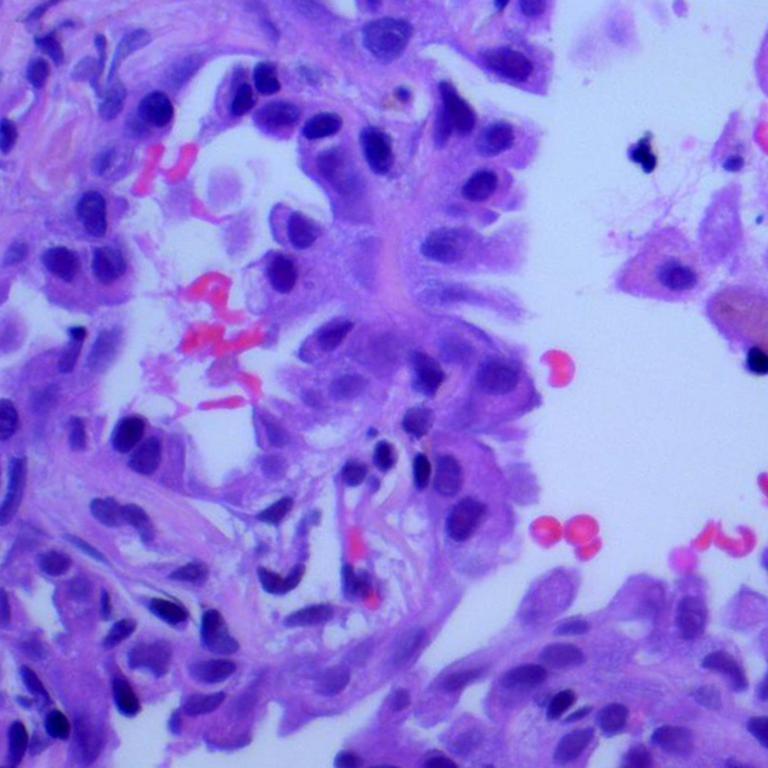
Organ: lung
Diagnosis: adenocarcinomas